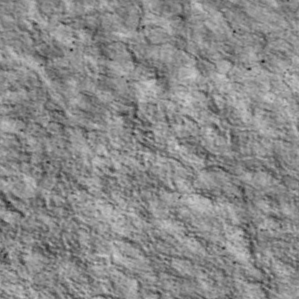
Label: non_frost